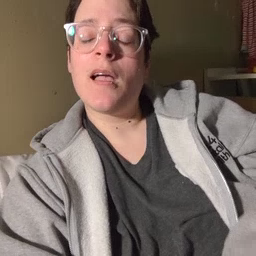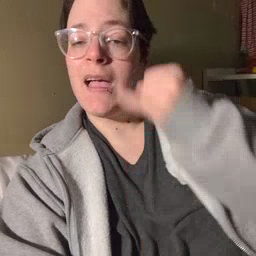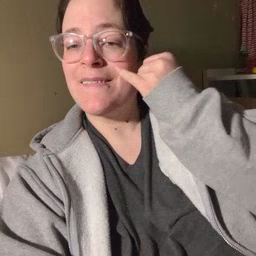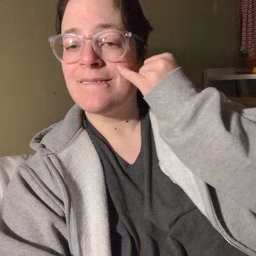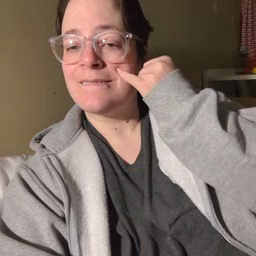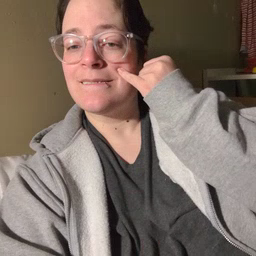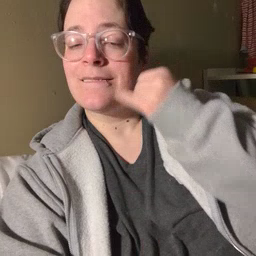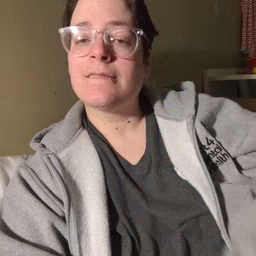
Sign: if